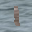
Label: 1